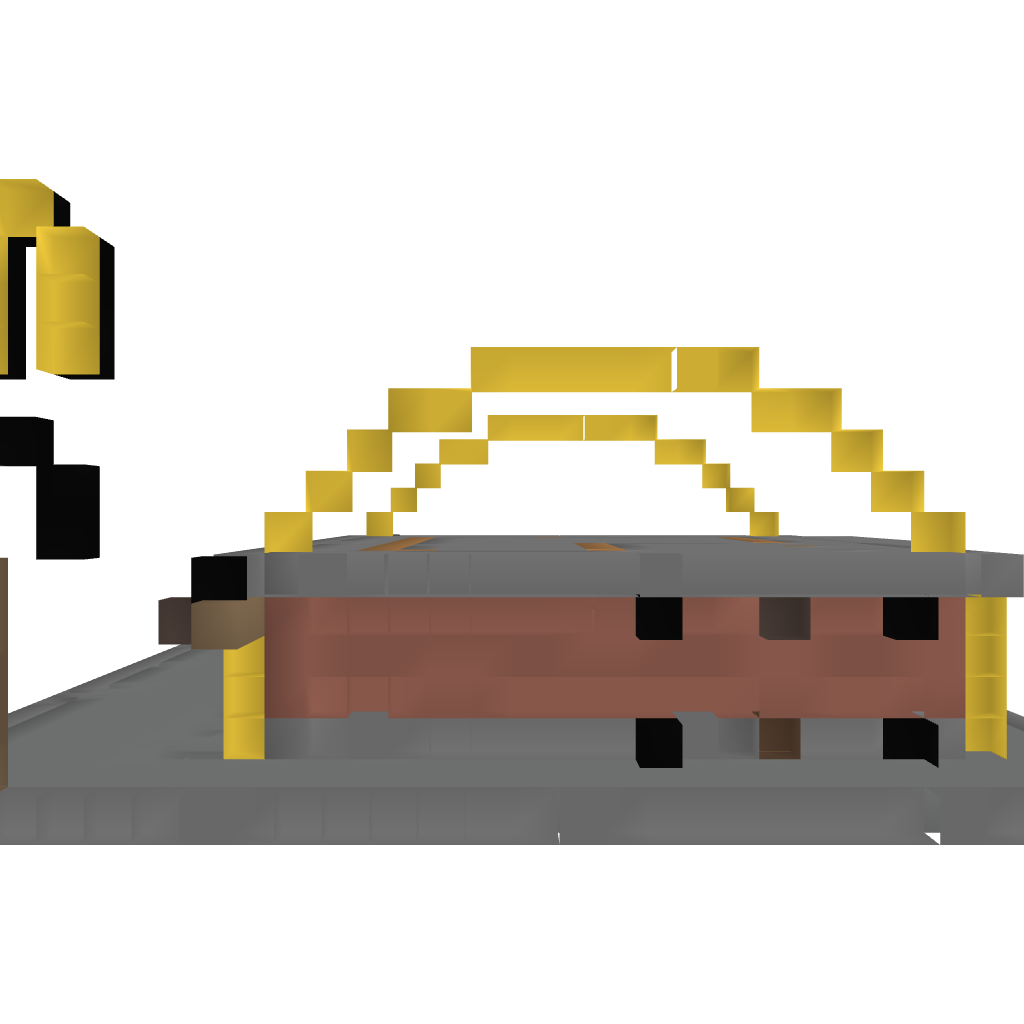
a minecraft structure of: Classic McDonalds